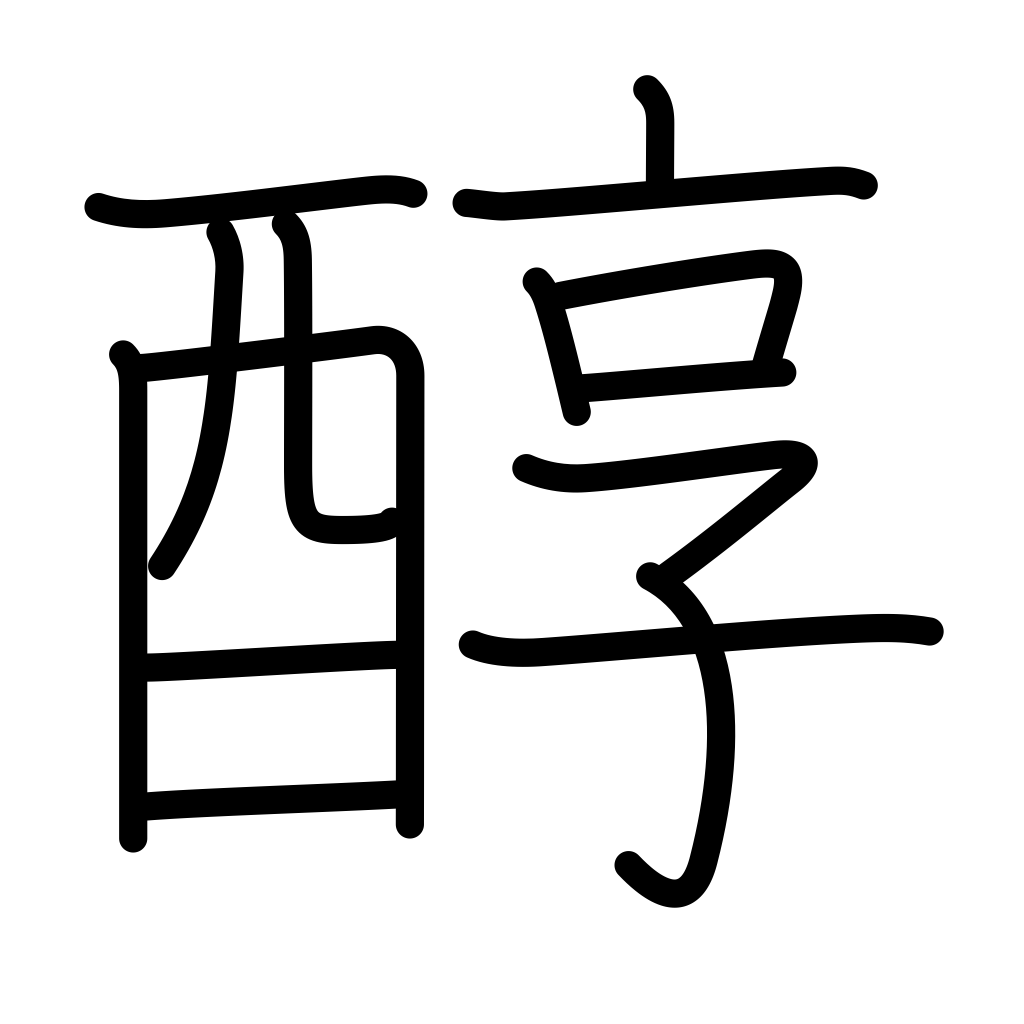
Meaning: pure sake, purity, affection